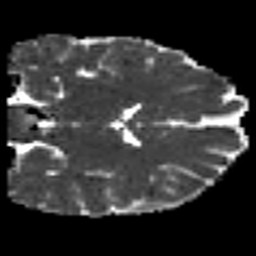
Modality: MD
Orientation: coronal
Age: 24
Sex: female
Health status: healthy
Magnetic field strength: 3 T
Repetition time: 8.4 s
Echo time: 0.0926 s